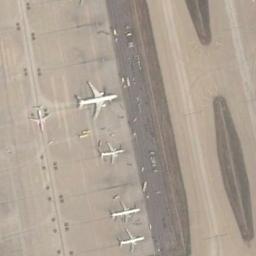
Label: airplane